Question: I want to create dynamic table based on days in month and apply knockout bindings on it.
So far I've created basic table and generated .
This is my KO view model:
'''
var WorkerModel = function (_workerId, _workerFullName, _daysOfTask) {
this.workerId = _workerId;
this.workerFullName = _workerFullName;
this.daysOfTask = _daysOfTask;
};
var AppViewModel = {
daysInMonth: ko.observable(),
workersArray: ko.observableArray(),
getWorkers: function () {
// get workers from server
}
}
'''
I've created jsfiddle example:
<URL>
Problem is, I don't know how to determine if dayOfMonth is dayOfTask and add html to that .
> foreach: daysInMonth - create td if (daysOfTask[i] == dayOfMonth) put html: "W" in td
Also how can I iterate with ? In fiddle I've put daysInMonth as but duno how to create 'for loop' with knockout. Something like this:
> daysInMonth = ko.observable(15);< ko for (i=0; i < daysInMont; i++) >... some code< /ko >
Basicly I want to get this table layout:

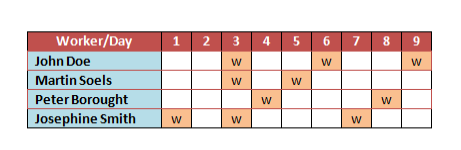
Answer: You are on the right track.
You can use the 'if' binding to conditionally display the "W"s. You just need to use the <URL> to check whether the current item in the 'daysInMonth' collection is inside in the 'daysOfTask' array.
You can get the current item from the 'daysInMonth' with the '$data' property and the actual 'daysOfTask' array with the '$parent' <URL>:
'''
<!-- ko foreach: $root.daysInMonth-->
<td>
<!-- ko if: $parent.daysOfTask.indexOf($data) != -1 -->
W
<!-- /ko -->
</td>
<!-- /ko -->
'''
Demo <URL>